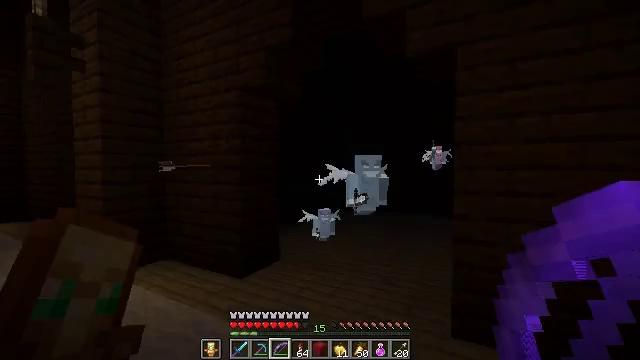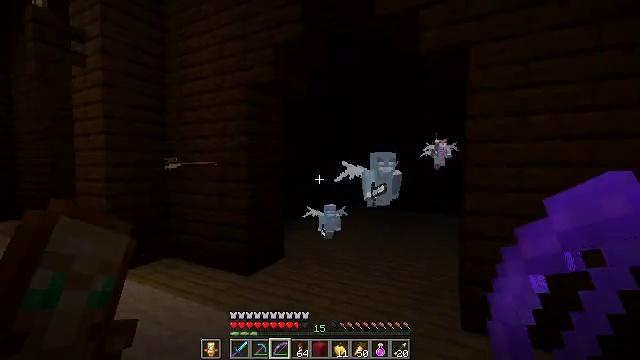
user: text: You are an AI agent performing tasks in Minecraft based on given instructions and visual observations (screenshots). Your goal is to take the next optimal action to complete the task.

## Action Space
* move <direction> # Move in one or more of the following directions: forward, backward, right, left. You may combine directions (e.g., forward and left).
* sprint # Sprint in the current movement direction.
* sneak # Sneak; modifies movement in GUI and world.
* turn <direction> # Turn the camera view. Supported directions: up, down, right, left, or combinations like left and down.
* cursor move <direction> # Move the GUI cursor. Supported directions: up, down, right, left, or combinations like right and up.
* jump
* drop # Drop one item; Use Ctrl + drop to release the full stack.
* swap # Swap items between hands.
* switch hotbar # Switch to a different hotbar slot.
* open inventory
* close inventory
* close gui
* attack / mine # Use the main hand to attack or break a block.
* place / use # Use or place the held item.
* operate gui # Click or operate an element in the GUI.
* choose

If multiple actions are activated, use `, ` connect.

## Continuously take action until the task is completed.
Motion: motion action
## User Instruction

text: Hunt a vex.
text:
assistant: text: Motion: move left, turn right
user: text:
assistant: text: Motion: use / place